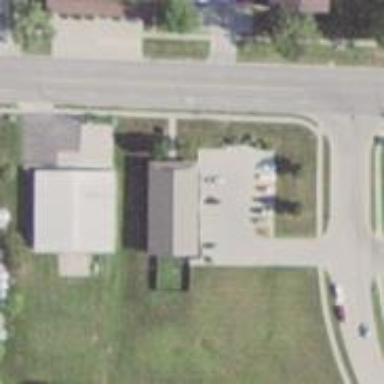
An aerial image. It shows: Veterinary facility.